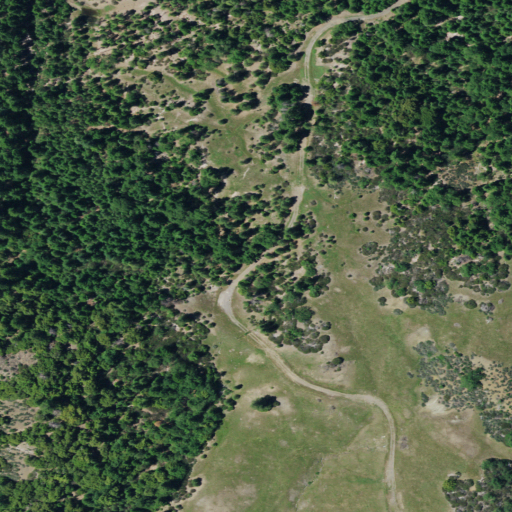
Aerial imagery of gap in California named Crazy Bear Pass containing shrub, evergreen forest, grassland, open development, and mixed forest